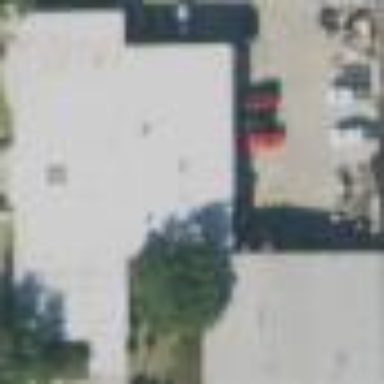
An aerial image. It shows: Commercial building.